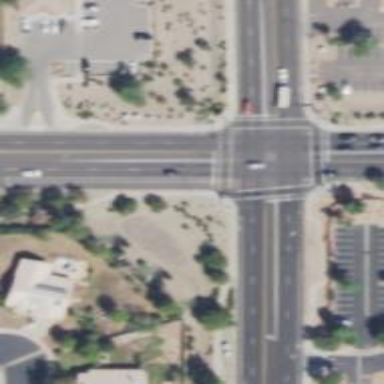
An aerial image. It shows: Marked crossing on the road.